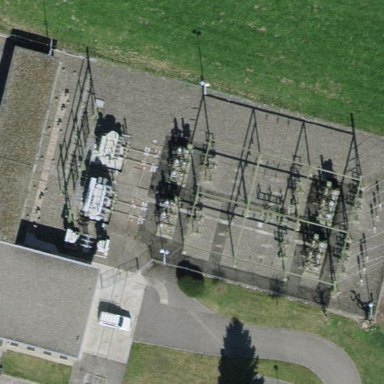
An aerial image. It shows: Outdoor transmission substation.